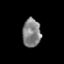
Tissue: prostate
Cell type: Epithelial cells
Senescence score: 0.3463
Nuclear area (px): 508
Mean DAPI intensity: 131.417